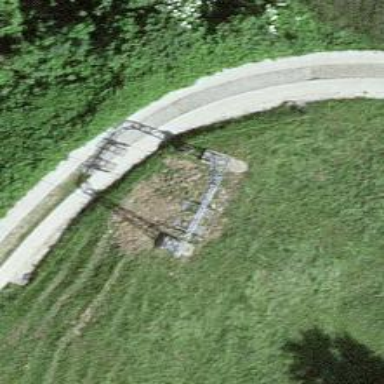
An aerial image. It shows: Pylon for aerialway.